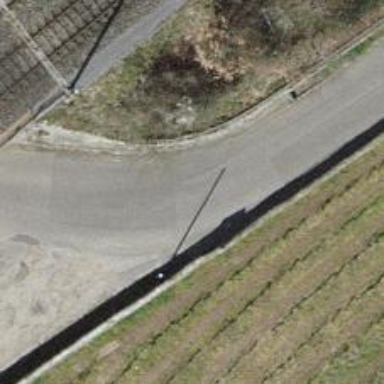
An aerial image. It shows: Tertiary road with asphalt surface.